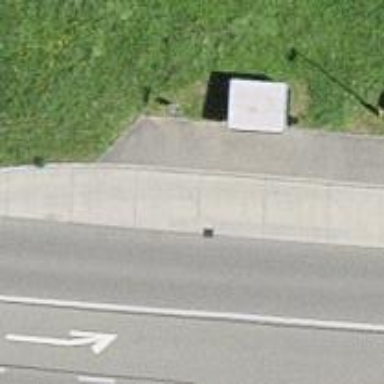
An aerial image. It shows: Platform with shelter for public transport.